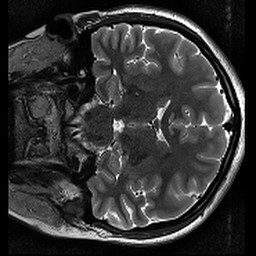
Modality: T2w
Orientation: coronal